Question: I'm using 'table' to show results from the 'kmeans' cluster vs. the actual class values.

How can I calculate the % accuracy based on that table. I know how to do it manually.
Iris-setosa had all 50 in cluster 2 while Iris-versicolor had two in the other cluster.
Is there a way to calculate the % like 'Incorrectly classified instances: 52%'
I would like to print the confusion matrix by classes and clusters. Something lke this:
'''
0 1 <-- assigned to cluster
380 120 | 1
135 133 | 0
Cluster 0 <-- 1
Cluster 1 <-- 0
Incorrectly clustered instances : 255.0 33.2031 %
'''
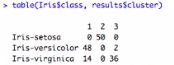
Answer: You can use 'diag()' to select the cases on the diagonal and use that to calculate (in)accuracy as shown below:
'''
sum(diag(d))/sum(d) #overall accuracy
1-sum(diag(d))/sum(d) #incorrect classification
'''
You can also use this to calculate the number of cases (in)correctly classified:
'''
sum(diag(d)) #N cases correctly classified
sum(d)-sum(diag(d)) #N cases incorrectly classified
'''
'd' is your confusion matrix